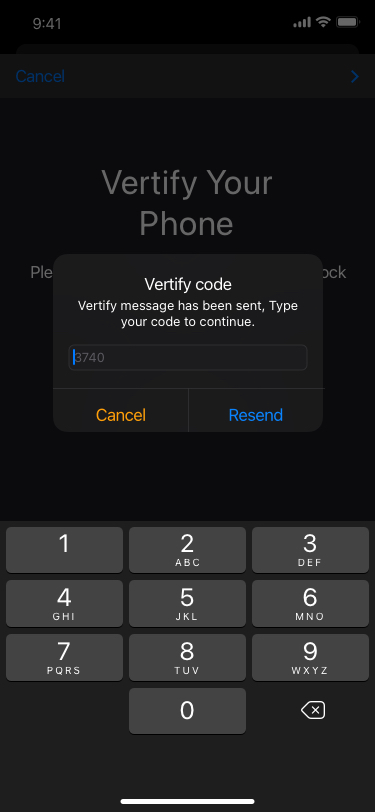
Text in this UI design:
Sign in by your ID to use our services and other feature.
Please type the passcode you use to unlock this account.